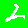
Digit: 2